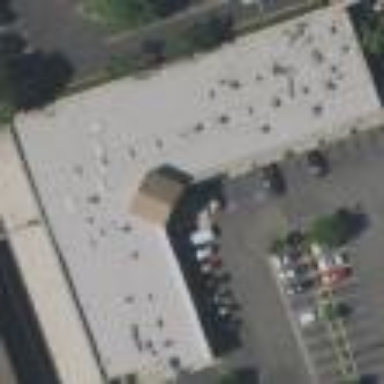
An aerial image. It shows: Retail building.